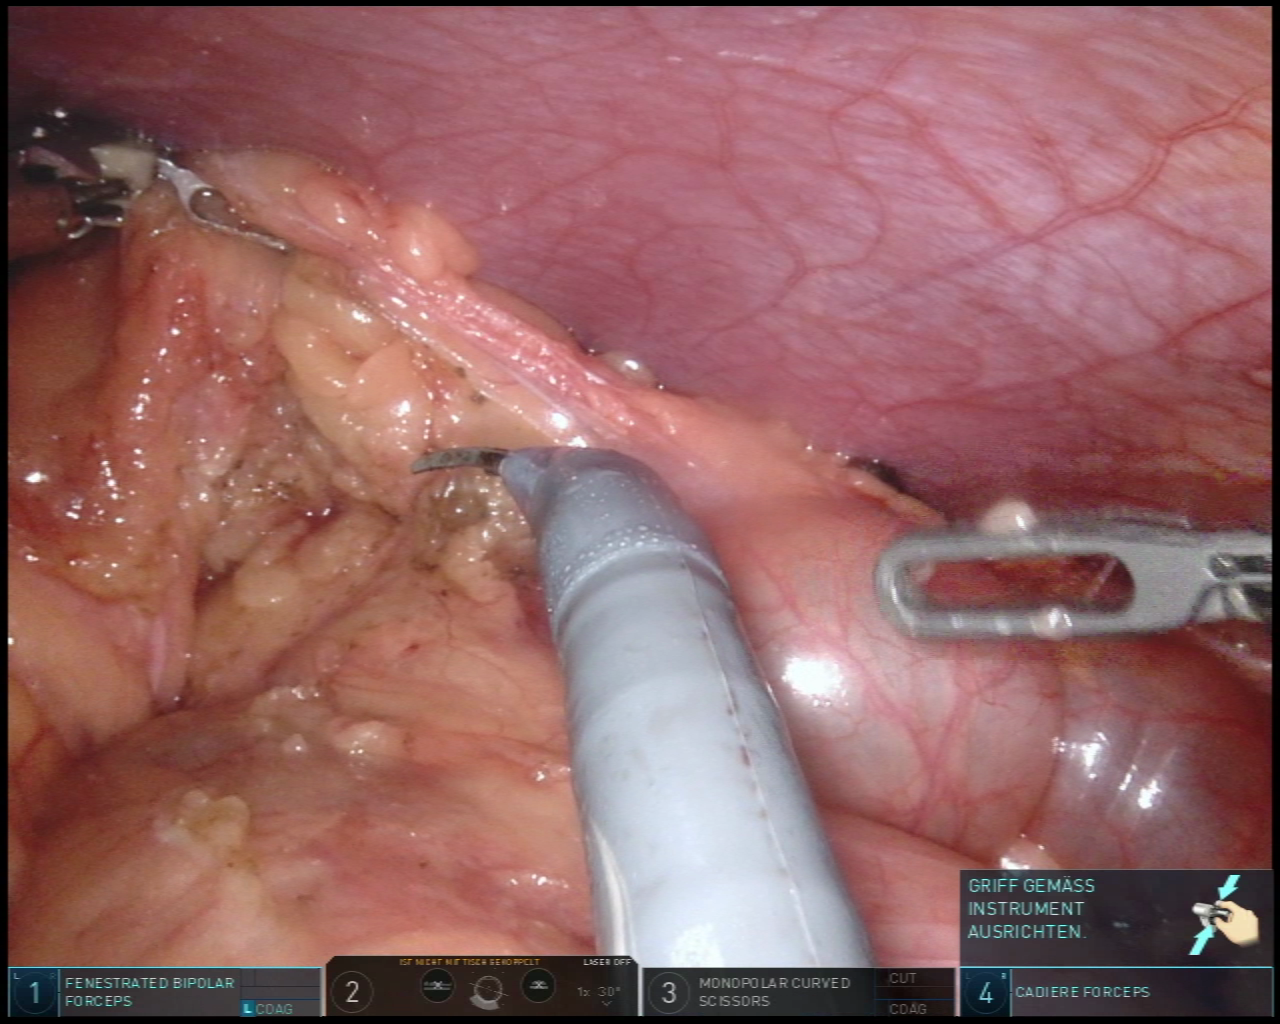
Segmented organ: abdominal_wall
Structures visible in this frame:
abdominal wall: yes
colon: yes
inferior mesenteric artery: no
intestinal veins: no
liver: no
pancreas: no
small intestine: no
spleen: no
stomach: no
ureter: no
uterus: no
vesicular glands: no